Aerial crown-view tile of a tropical tree (Barro Colorado Island, Panama), acquired 20241216:
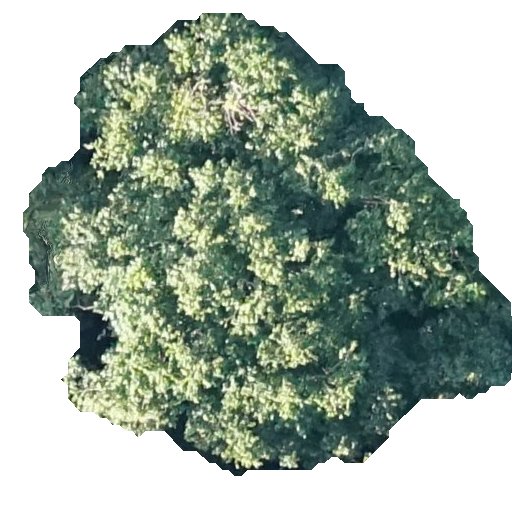
Species: Quararibea asterolepis
GBIF accepted scientific name: Quararibea asterolepis
Crown area: 223.909 m²